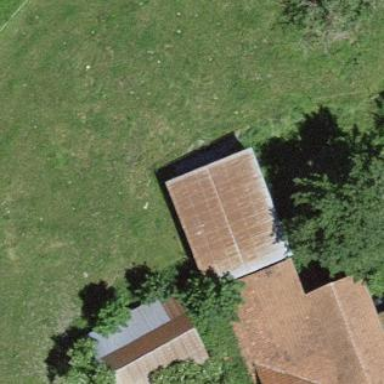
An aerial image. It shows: Shed.